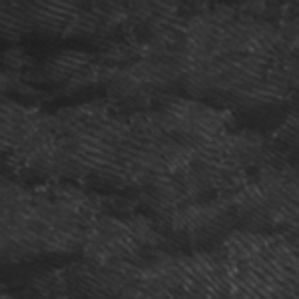
Label: frost